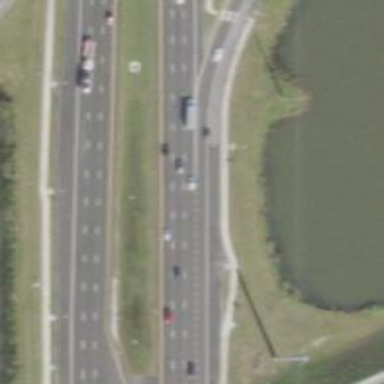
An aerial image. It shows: Motorway junction.